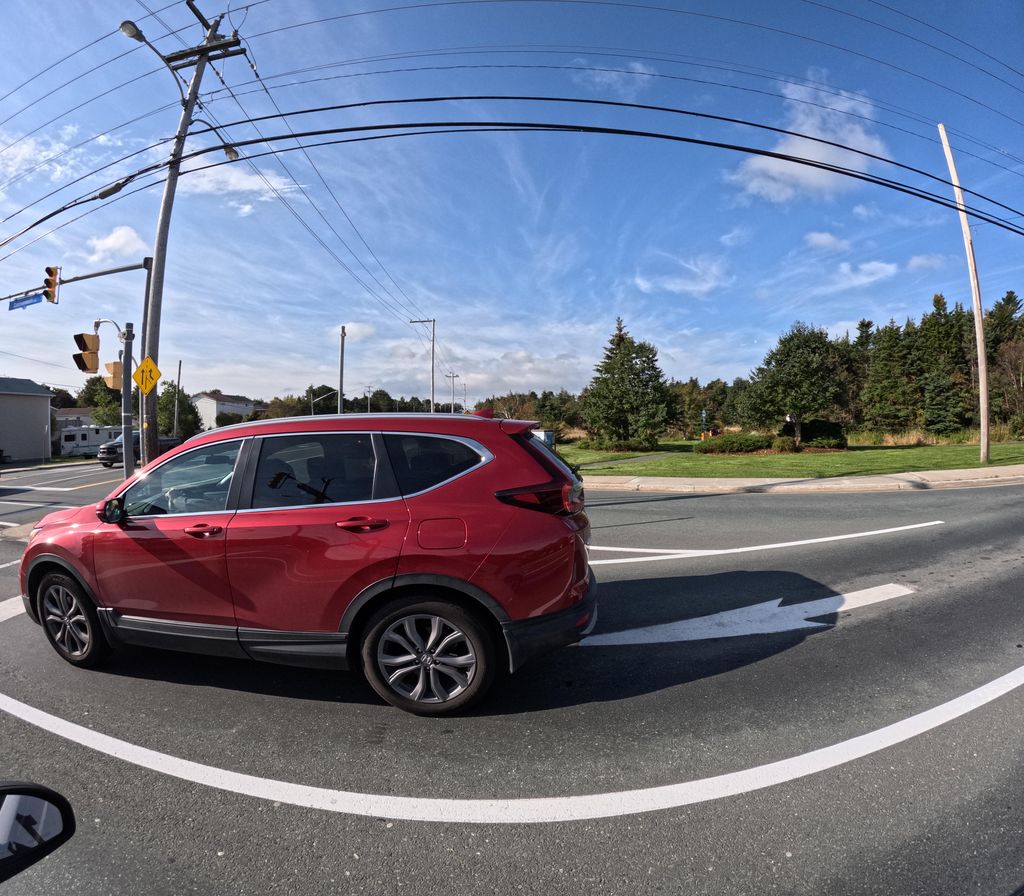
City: st_johns